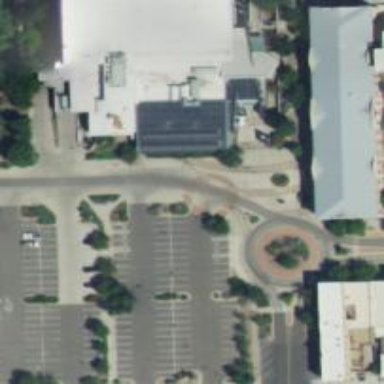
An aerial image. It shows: Parking space is available.